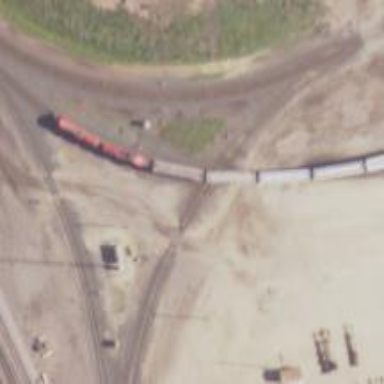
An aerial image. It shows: Railway crossing.